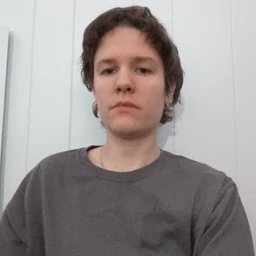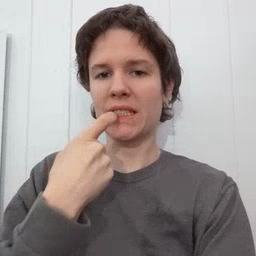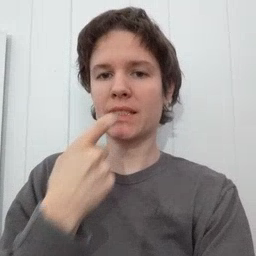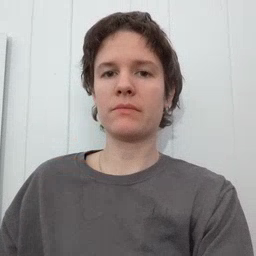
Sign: tooth